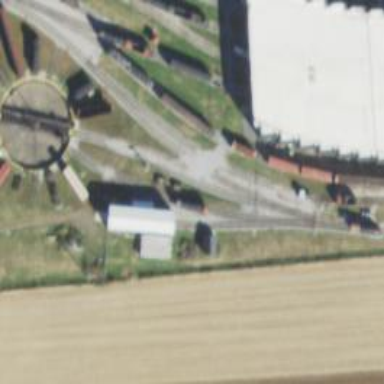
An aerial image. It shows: Preserved railway yard with rail tracks.